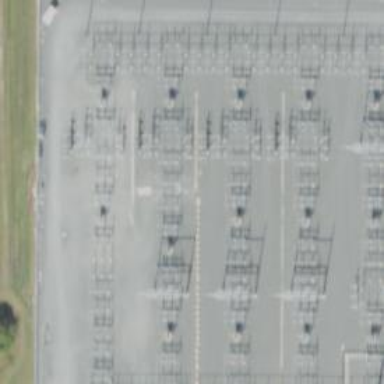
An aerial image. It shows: Switch for power supply.